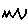
Label: zigzag